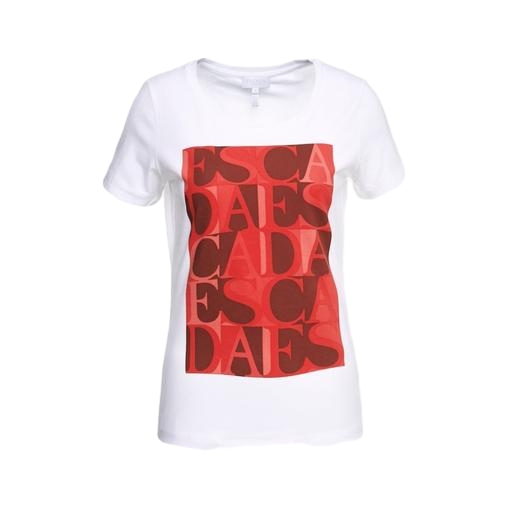
red print t-shirt, white printed t-shirt, white print t-shirt, white background